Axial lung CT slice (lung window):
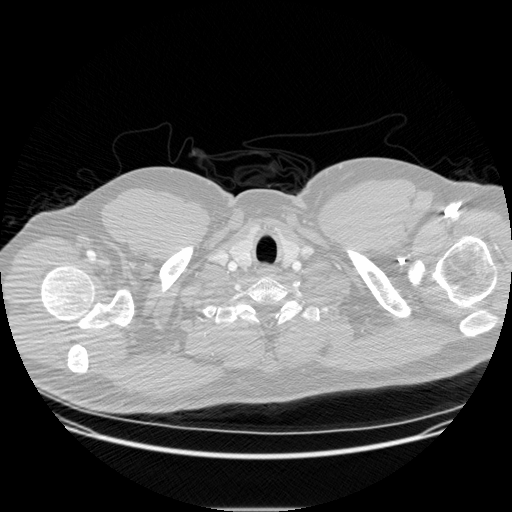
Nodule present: no